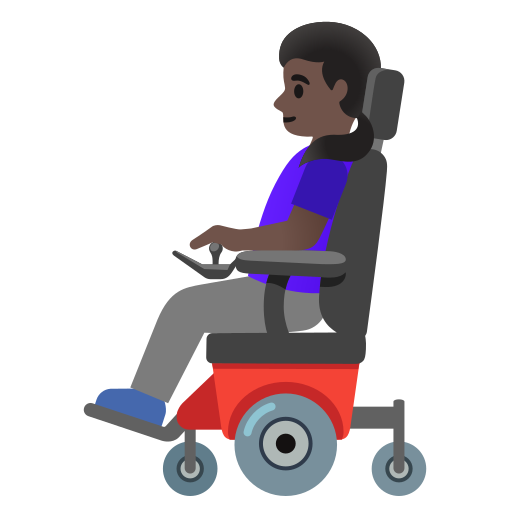
Emoji: 👩🏿‍🦼